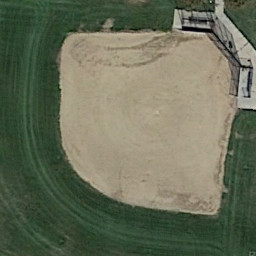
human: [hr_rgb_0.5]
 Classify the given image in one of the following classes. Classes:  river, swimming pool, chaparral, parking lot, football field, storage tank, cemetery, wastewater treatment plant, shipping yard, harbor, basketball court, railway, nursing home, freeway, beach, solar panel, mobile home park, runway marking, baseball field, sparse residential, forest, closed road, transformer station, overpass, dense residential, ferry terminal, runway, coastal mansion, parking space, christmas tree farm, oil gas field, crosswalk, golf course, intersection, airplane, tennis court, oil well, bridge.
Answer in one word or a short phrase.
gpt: baseball field